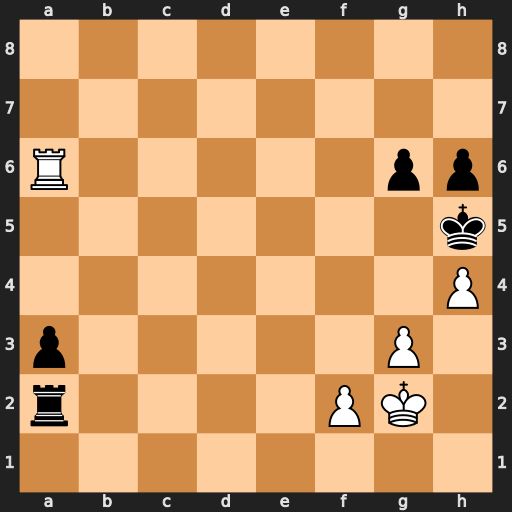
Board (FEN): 8/8/R5pp/7k/7P/p5P1/r4PK1/8
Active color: w
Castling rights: -
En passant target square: -
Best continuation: Kh3 g5 g4#